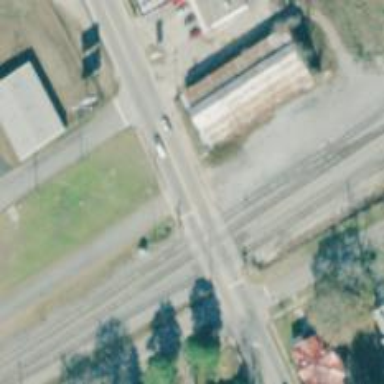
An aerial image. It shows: Level crossing with lights at railway intersection.